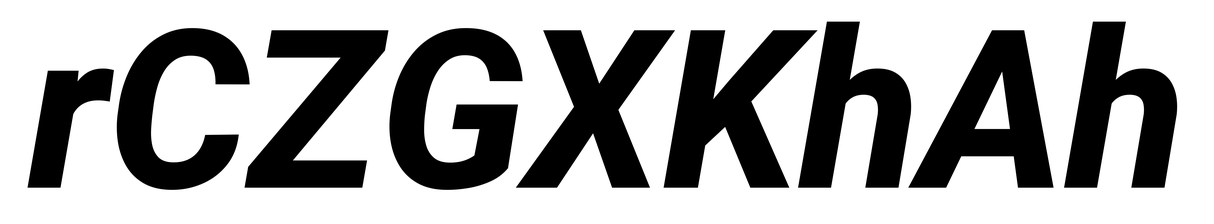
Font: Roboto-Italic_ExtraBold_Italic